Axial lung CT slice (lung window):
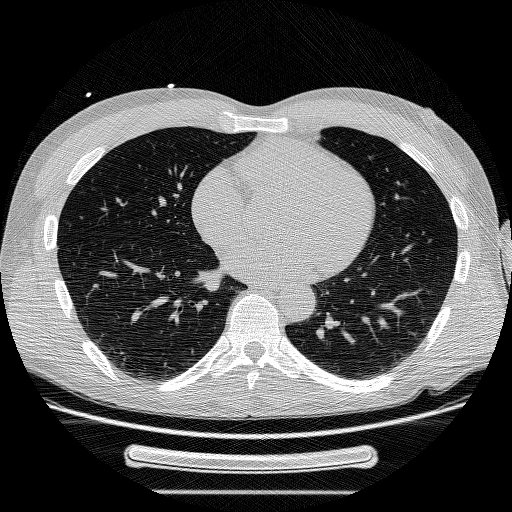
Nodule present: no